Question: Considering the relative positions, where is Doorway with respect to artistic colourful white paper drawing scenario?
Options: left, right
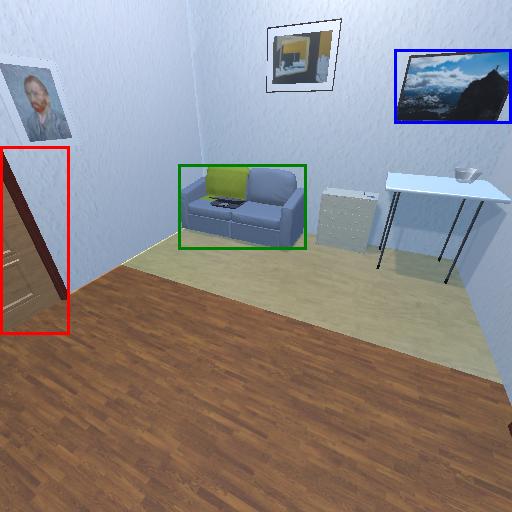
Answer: left